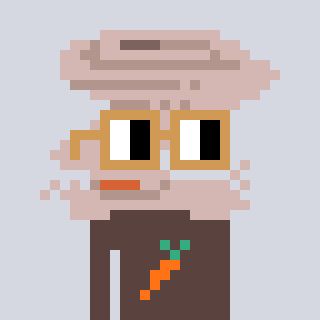
a pixel art character with square brown glasses, a tornado-shaped head and a darkbrown-colored body on a cool background